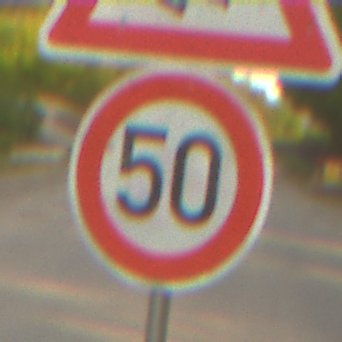
Verkehrszeichen: Geschwindigkeit50
Zusatzzeichen oben: AmphibienwanderungLinks
Umgebung: Outdoor, RoadRail
Tageszeit: SunriseSunset
Wetter: Clear
Licht: Natural
Jahreszeit: NotSpecified
Kontrast: LowContrast